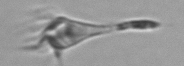
Label: Paratontonia_gracillima